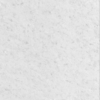
Label: not_dusty